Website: crate-barrel
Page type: customer-info-address
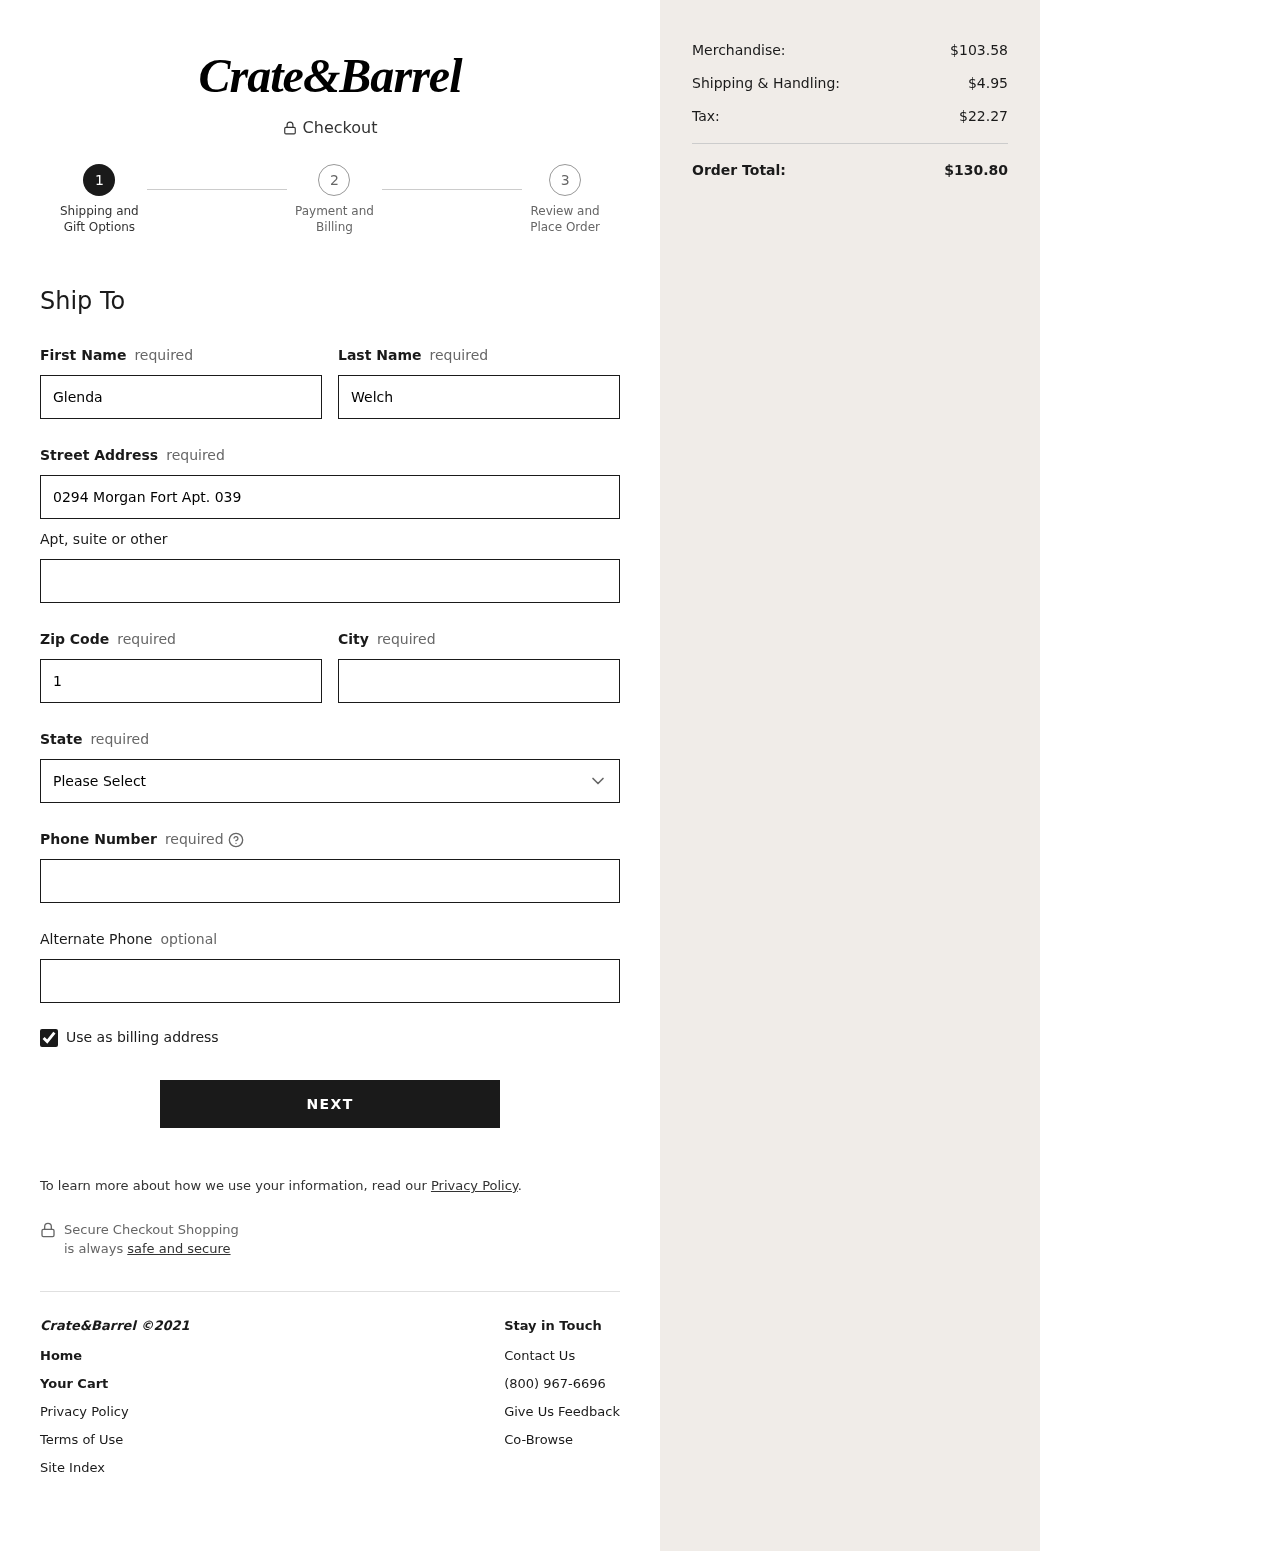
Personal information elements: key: PII_STATE
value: New Mexico
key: PII_FIRSTNAME
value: Glenda
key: PII_LASTNAME
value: Welch
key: PII_STREET
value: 0294 Morgan Fort Apt. 039
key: PII_POSTCODE
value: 11943
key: PII_CITY
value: Mosleyville
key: PII_PHONE
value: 3329246623
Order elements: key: ORDER_SUBTOTAL
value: $103.58
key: ORDER_SHIPPING_COST
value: $4.95
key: ORDER_TAX
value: $22.27
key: ORDER_TOTAL
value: $130.80